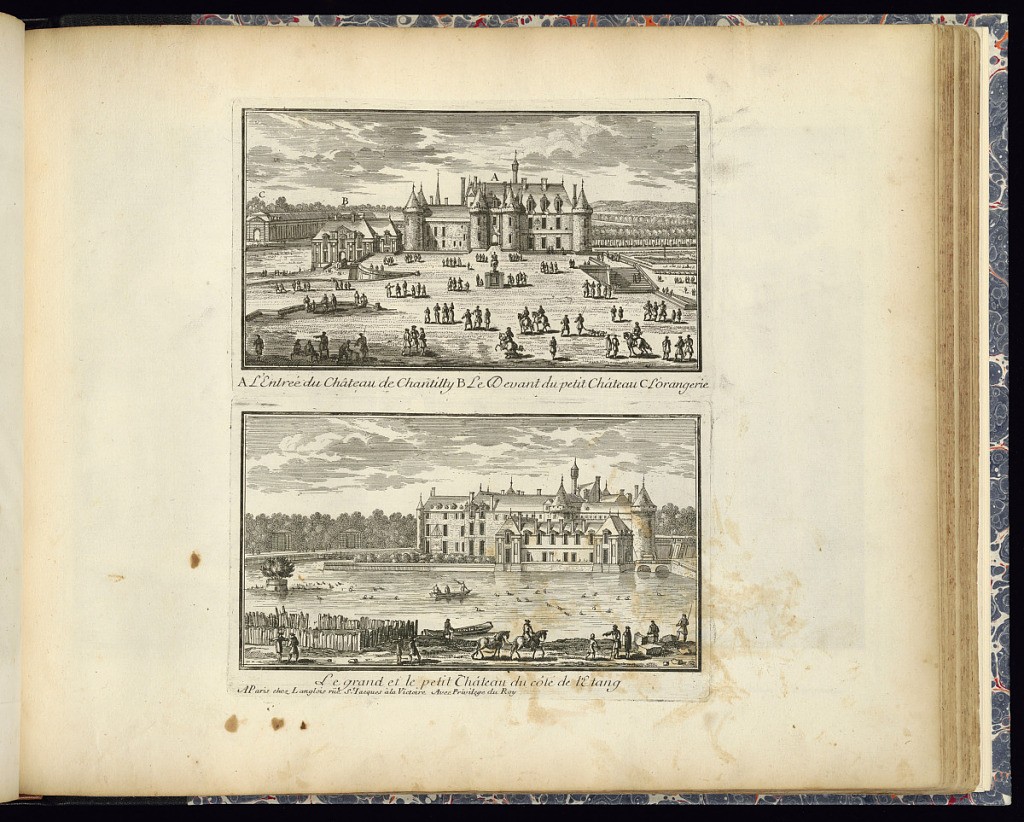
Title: View of the Chateau of Chantilly (Upper Plate)
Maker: Adam Perelle, French, 1638 – 1695
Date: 1680–1703
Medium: Etching on laid paper
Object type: Print
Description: Two plates printed on a single sheet, one above the other. Both are views of the chateau of Chantilly. The upper plate is a view of the entrance to the chateau with the equestrian statue in the center foreground. Figures and horseman throughout the grounds. The lower plate is a view from the pond or basin with figures and horseman in the foreground and a small rowboat in the basin. The plates are titled.